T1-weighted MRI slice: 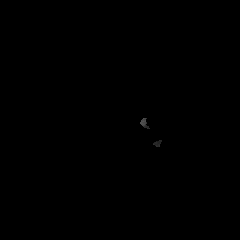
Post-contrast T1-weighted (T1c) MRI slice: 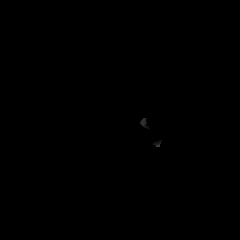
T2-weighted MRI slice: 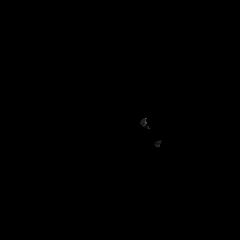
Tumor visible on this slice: no